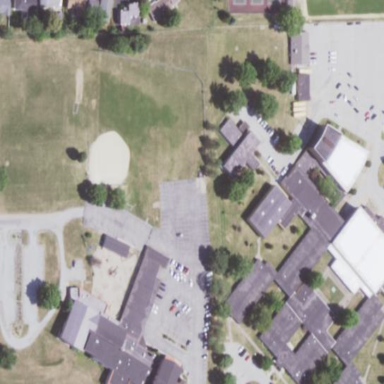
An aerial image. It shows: School.